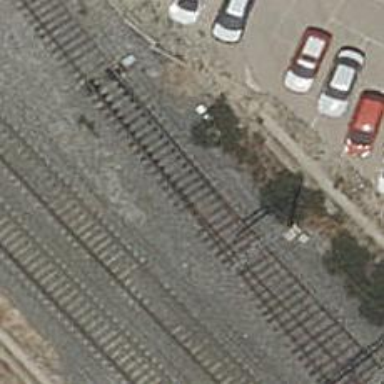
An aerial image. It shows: Railway siding with rails.